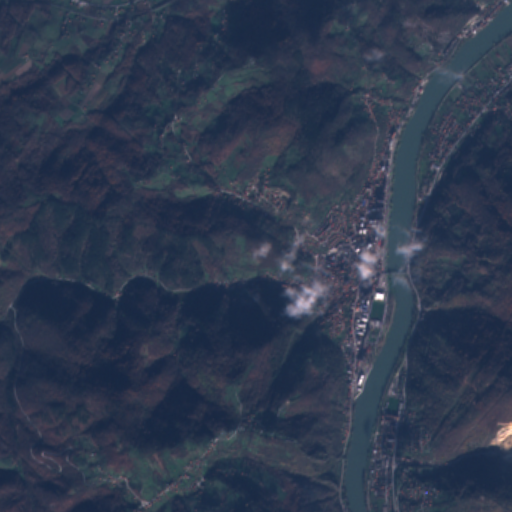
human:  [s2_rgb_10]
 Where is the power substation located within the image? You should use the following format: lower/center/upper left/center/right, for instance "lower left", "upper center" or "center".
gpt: The power substation is located in the lower right of the image.
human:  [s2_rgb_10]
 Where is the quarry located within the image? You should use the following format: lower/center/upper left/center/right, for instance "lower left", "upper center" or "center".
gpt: The quarry is located in the lower right of the image.
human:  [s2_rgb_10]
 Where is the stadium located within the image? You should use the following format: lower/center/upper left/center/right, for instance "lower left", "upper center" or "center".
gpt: The stadium is located in the center right of the image.
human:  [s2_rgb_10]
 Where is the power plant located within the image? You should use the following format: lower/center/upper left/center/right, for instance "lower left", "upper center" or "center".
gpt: There is no power plant in the image.